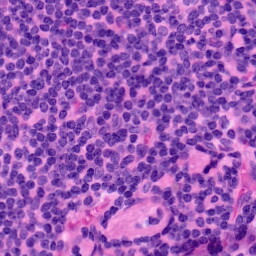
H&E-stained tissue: LymphNode